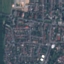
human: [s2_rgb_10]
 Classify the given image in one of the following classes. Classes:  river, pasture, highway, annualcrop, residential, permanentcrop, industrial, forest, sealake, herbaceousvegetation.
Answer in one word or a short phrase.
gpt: Residential